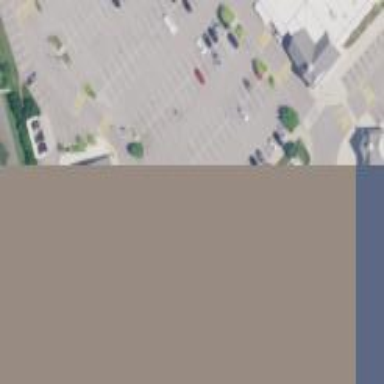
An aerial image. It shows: Parking space is available.